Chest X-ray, AP view. Patient: 52 years old, sex F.
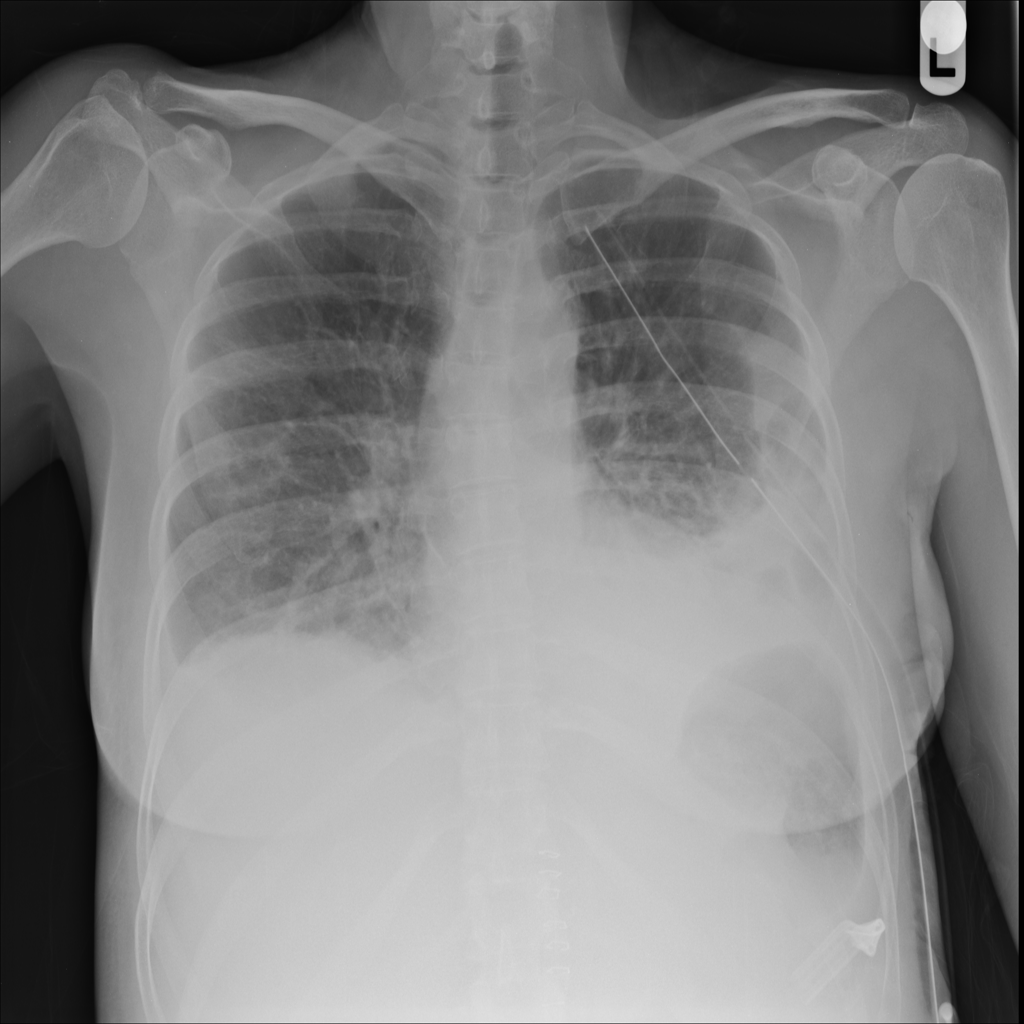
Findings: Effusion, Pleural_Thickening